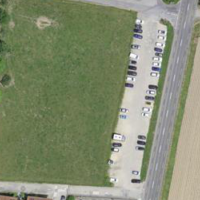
EUNIS habitat code: 52
Species observed at this site:
Euonymus europaeus